Question:
I used the code
'''
select PRODID,CATEGORY,DISCOUNT
from product
group by category
having category='Sports' or category='Apparel';
'''
This throws me and error 'not a GROUP BY expression'.
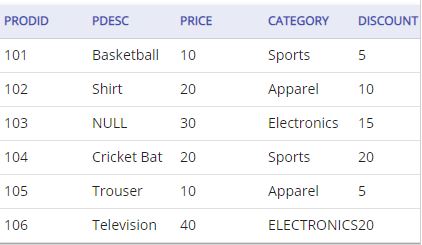
Answer: I suspect that you want to the table, rather than the table.
If so, the query would look like:
'''
select PRODID, CATEGORY, DISCOUNT
from product
where category in ('Sports', 'Apparel')
order by category ;
'''
This returns the rows from the table ordered by the category. Some people, when they are learning SQL, confuse this with "grouping" multiple columns into a single row.